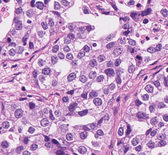
Tumor epithelial tissue: yes
Tumor-associated stroma tissue: yes
Normal tissue: no